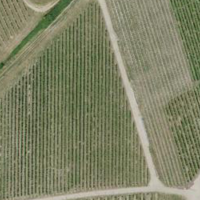
EUNIS habitat code: 25
Species observed at this site:
Achillea millefolium
Raphanus raphanistrum